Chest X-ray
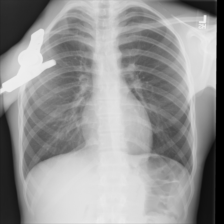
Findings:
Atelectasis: negative
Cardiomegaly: negative
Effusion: negative
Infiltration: negative
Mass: negative
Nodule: negative
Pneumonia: negative
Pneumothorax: negative
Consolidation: negative
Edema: negative
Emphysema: negative
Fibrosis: negative
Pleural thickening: negative
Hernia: negative